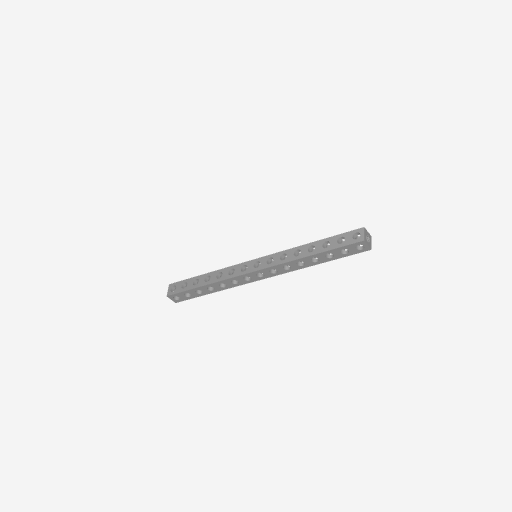
Part: SquareBeam15H